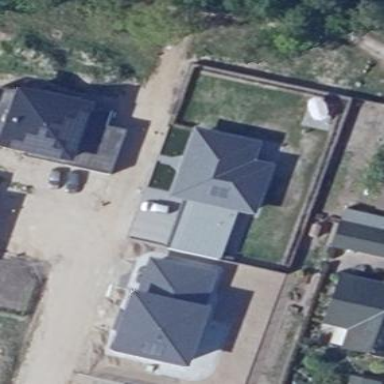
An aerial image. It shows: Simple and straightforward house.